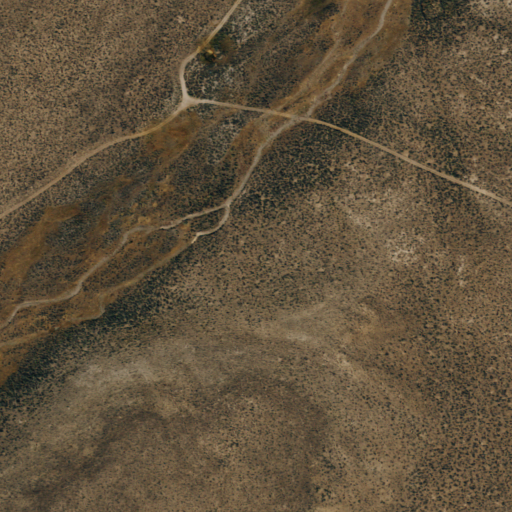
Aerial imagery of depression(s) in Nevada named Rock Spring Basin containing shrub and grassland